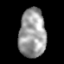
Tissue: lung
Cell type: Others
Senescence score: 0.1721
Nuclear area (px): 1281
Mean DAPI intensity: 156.215